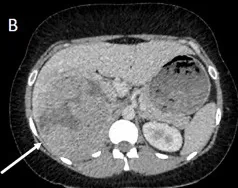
(C, D) The mass has decreased in size following systemic therapy consistent with a good partial response to treatment.
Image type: radiology (ct)